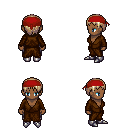
a pixel art fantasy rpg character, female body template, human, dark skin, brown robe, metal pants, white blonde plain hairstyle, red bandana, metal boots, four views (front, back, left, right), 2x2 character sprite sheet, small pixel art, hard edges, no anti-aliasing